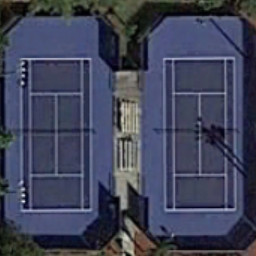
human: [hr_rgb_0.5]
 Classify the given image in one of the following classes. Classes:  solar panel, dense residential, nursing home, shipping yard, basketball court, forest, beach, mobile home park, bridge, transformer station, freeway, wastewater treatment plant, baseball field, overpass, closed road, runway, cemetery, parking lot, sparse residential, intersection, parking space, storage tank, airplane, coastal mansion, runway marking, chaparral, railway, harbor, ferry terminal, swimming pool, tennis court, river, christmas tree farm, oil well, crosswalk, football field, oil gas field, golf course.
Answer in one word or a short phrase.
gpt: tennis court